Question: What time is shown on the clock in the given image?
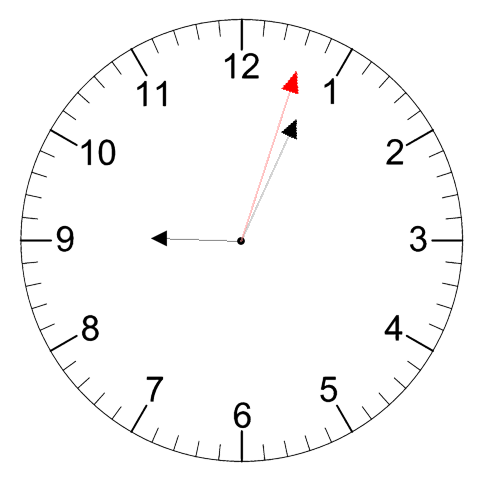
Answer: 09:04:03